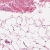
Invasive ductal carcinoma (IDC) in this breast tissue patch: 0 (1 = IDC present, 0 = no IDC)